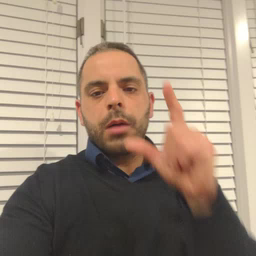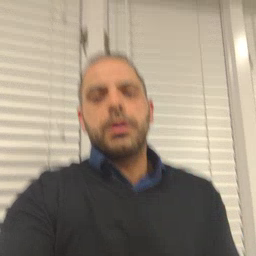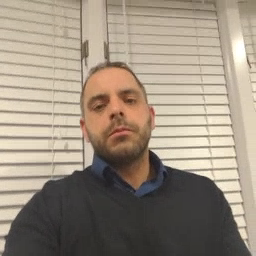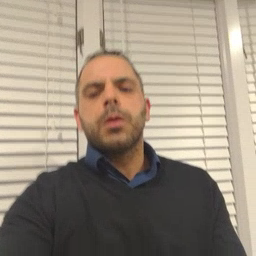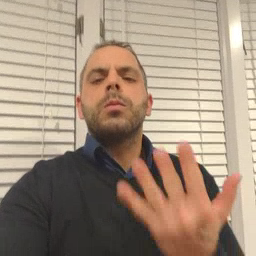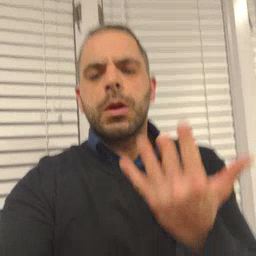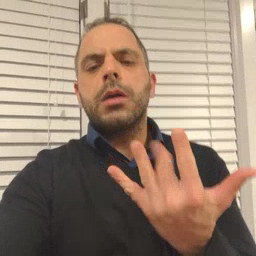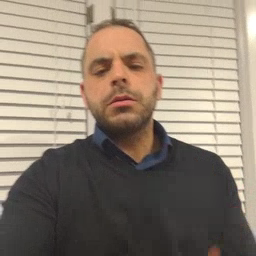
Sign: wait